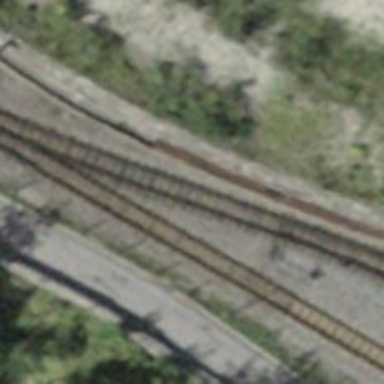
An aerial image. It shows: Narrow-gauge railway yard with electrified contact lines.